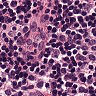
Metastatic tissue present: no